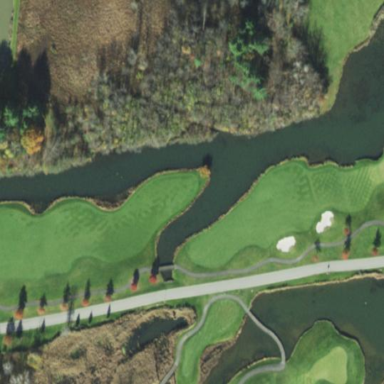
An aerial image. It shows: Water hazard on golf course. The hazard is natural water feature.